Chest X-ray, PA view. Patient: 59 years old, sex M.
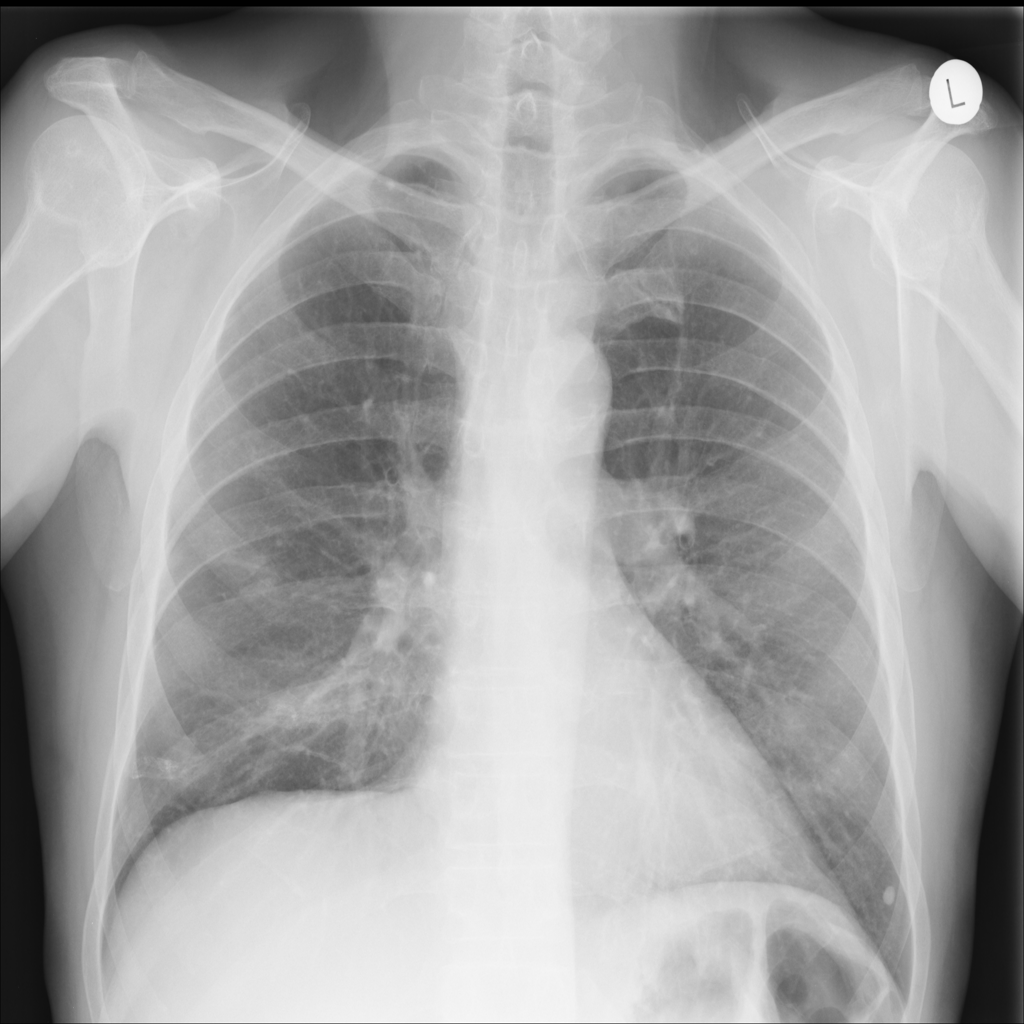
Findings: No Finding